Question: for example, I have two columns of data(person,class_score), different persons have different classes and different scores, how to create new columns of classes, and assign the score to the correct place? because there are plenty of classes and I am trying to find a smart way to do that
'''
person class_score
Joe gram(-),phy(+),bio(++)
Ray chem(+),bio(-)
Jenny fin(++),db(-),pre(-)
'''
trying to convert to this way
'''
person cls_sco gram phy bio chem fin db pre
Joe .......... - + ++ NA NA NA NA
Ray ........... NA NA - + NA NA NA
Jenny ......... NA NA NA NA ++ - -
'''
Example of data structure and output:

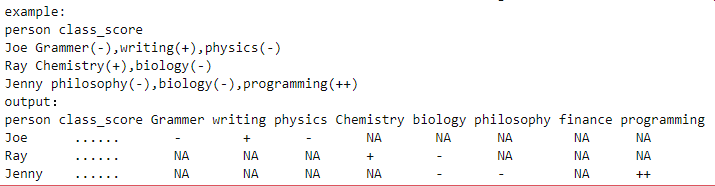
Answer: One option
'''
import re
import pandas as pd
from itertools import chain
def make_table(data):
" Creates nested list of list (i.e. table) from score data "
# subjects in alphabetical order
cols = sorted(set(chain(*map(lambda x: x[0], data.values()))))
yield ['person', 'cls_sco'] + list(cols)
for person, values in data.items():
subjects = values[0]
scores = values[1]
column = []
for subject in cols:
try:
index = subjects.index(subject)
column.append(scores[index])
except ValueError:
# person doesn't have this subject
column.append('NA')
yield [person, '....'] + column
# Parse subjects and scores from CSV file
with open('data.csv') as f:
data = {}
re_subject = re.compile(r'^(.*?)\(') # detect subject in string
re_score = re.compile(r'\((.*?)\)') # detects in string
next(f) # skip header row
for line in f:
line = line.strip().split(maxsplit=1)
# Parse out subject and scores from each line
current_subjects = [re_subject.search(x).group(1) for x in line[1].split(',')]
current_scores = [re_score.search(x).group(1) for x in line[1].split(',')]
data[line[0]] = (current_subjects, current_scores)
# Table of scores (nested list)
table = list(make_table(data))
# Convert to Pandas dataframe for display as table
df = pd.DataFrame(table[1:],columns=table[0]).set_index('person')
print(df)
'''
'''
Input File: data.csv
person class_score
Joe gram(-),phy(+),bio(++)
Ray chem(+),bio(-)
Jenny fin(++),db(-),pre(-)
'''
'''
cls_sco bio chem db fin gram phy pre
person
Joe .... ++ NA NA NA - + NA
Ray .... - + NA NA NA NA NA
Jenny .... NA NA - ++ NA NA -
'''